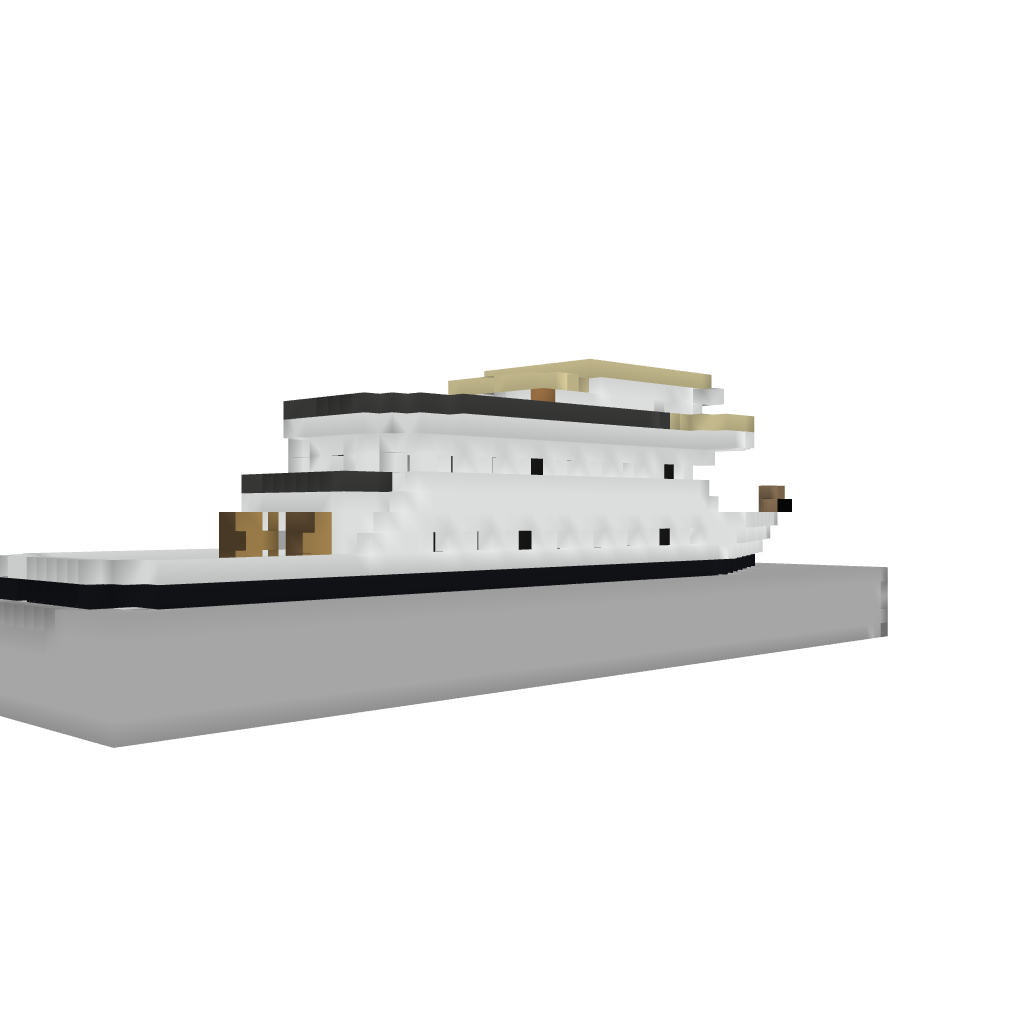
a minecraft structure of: Medium Sized Ship